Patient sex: F
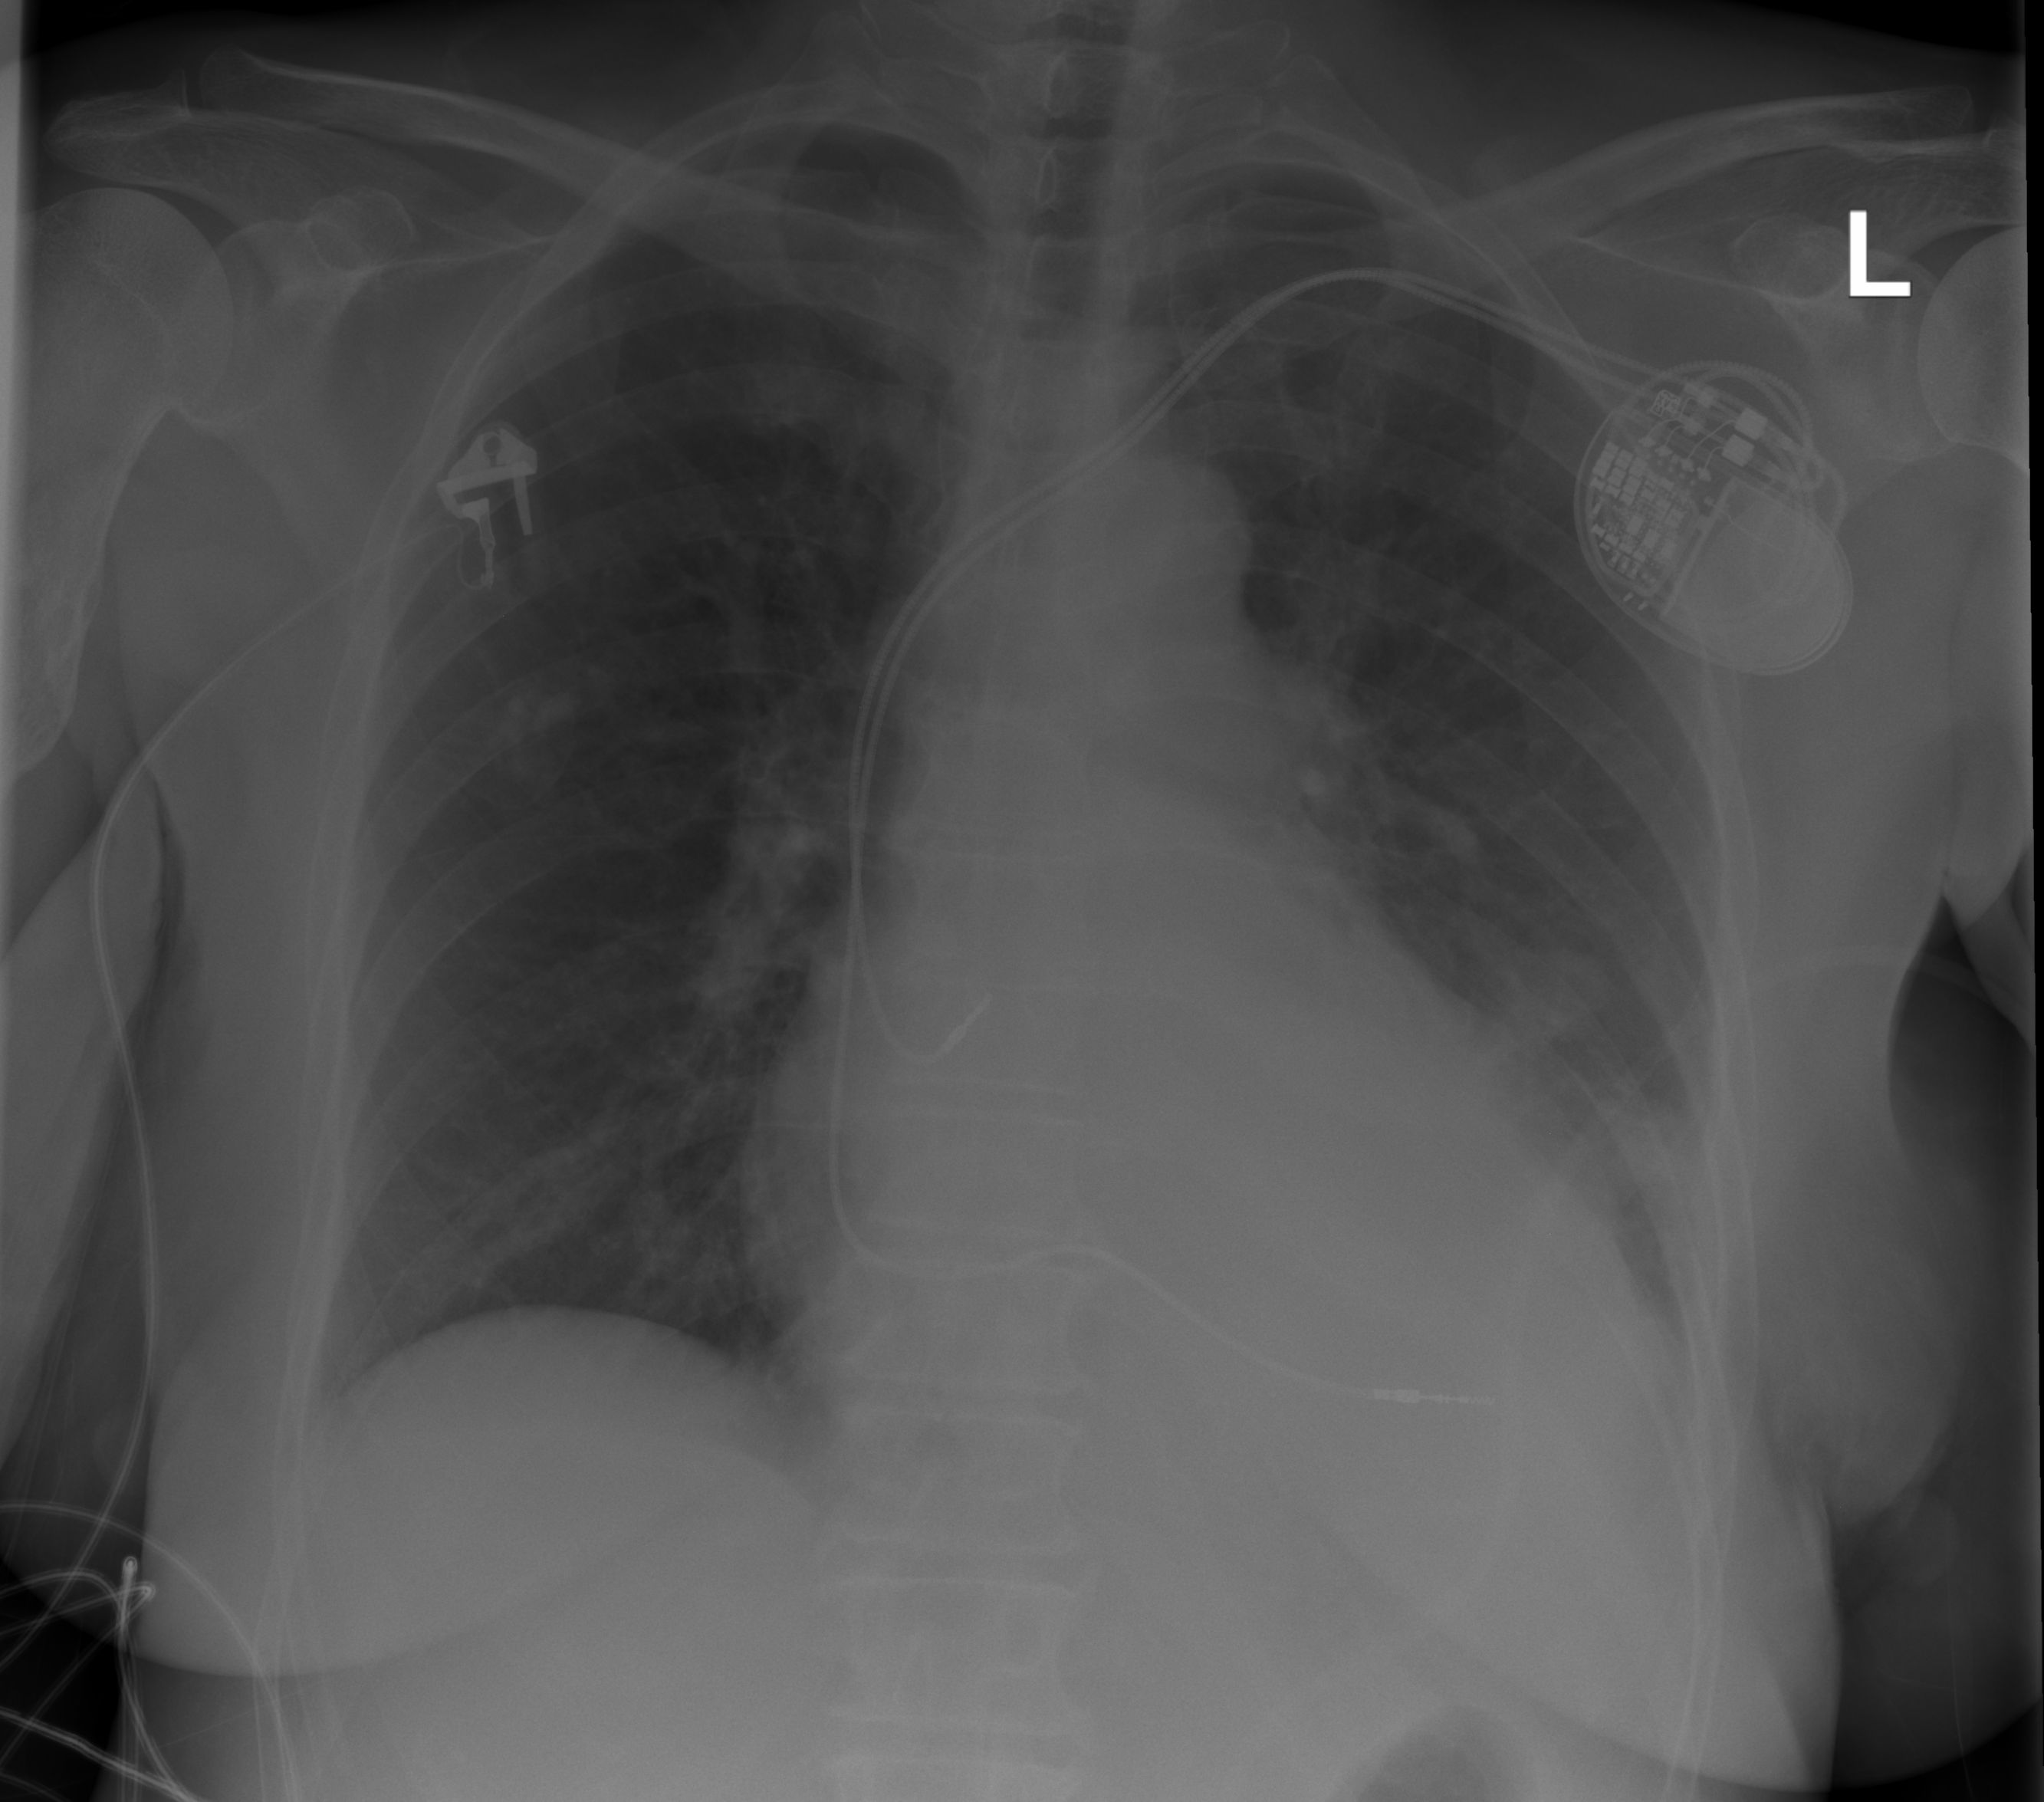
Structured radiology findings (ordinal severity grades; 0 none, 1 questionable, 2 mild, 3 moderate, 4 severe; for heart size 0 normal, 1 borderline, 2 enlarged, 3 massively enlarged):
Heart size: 1
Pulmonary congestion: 0
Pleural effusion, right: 0
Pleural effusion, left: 1
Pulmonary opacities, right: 0
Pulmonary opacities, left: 0
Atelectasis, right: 0
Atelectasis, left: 1